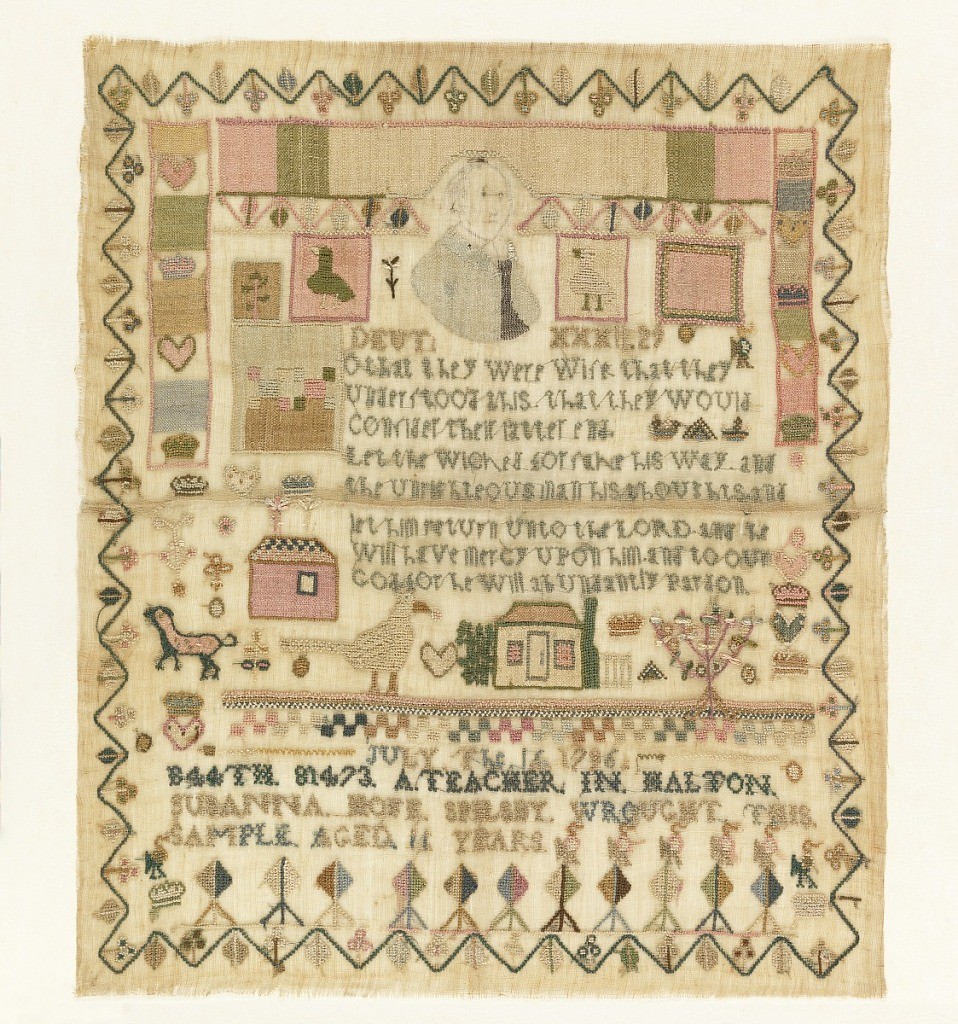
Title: Sampler
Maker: Susanna Hope Spilsby, English
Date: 1786
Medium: silk embroidery on linen foundation Technique: embroidered in cross, running, satin, and chain stitches on a plain weave foundation
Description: Square of darning, a verse from Deuteronomy 32:29, and isolated domestic motifs.  Signed "July the 16th 1786, B44th 81473 a teacher in Halton Susanna Hope Spilsby wrought this sample aged 11 years."  Pencil drawing of a head at top center.